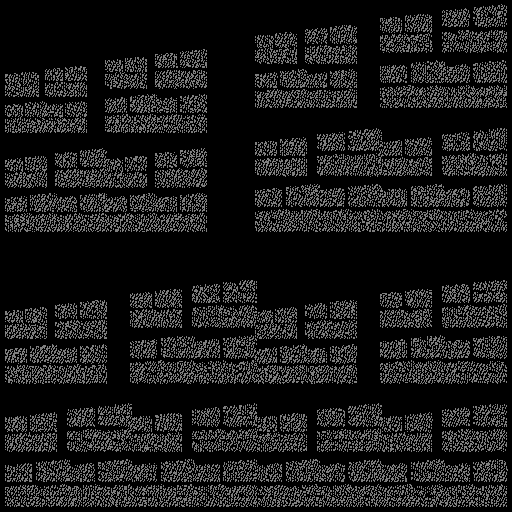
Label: castle